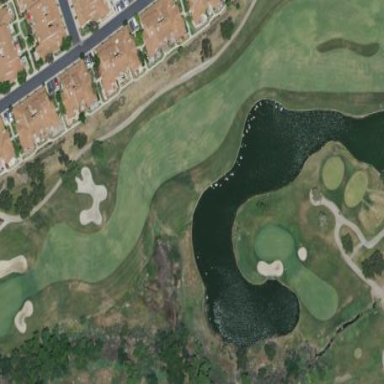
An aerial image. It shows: Grassy area designated as golf fairway.